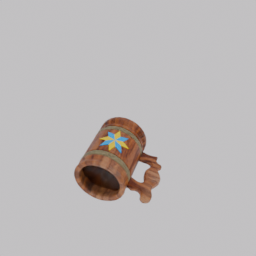
Label: tools